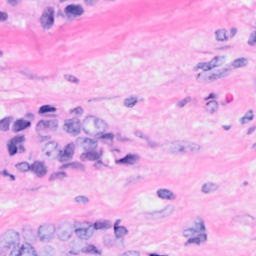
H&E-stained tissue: Breast